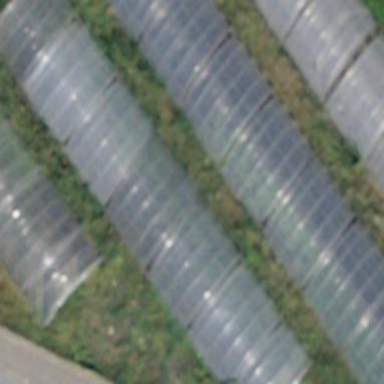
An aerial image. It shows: Greenhouse.